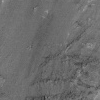
Atmospheric dust classification: not_dusty